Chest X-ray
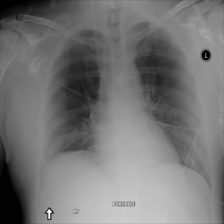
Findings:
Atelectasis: negative
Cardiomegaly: negative
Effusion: negative
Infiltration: positive
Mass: negative
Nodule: negative
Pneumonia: negative
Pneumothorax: negative
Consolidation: negative
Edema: negative
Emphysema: negative
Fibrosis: negative
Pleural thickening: negative
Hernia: negative